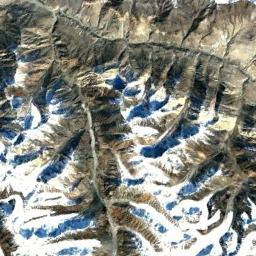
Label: snowberg